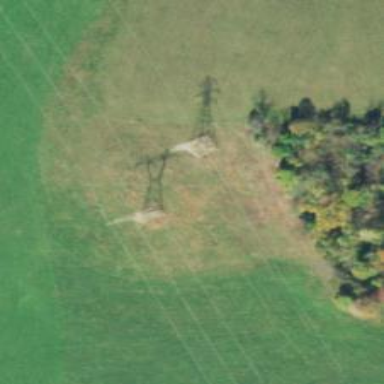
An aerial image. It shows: Lattice structure tower used for power transmission.